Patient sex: M
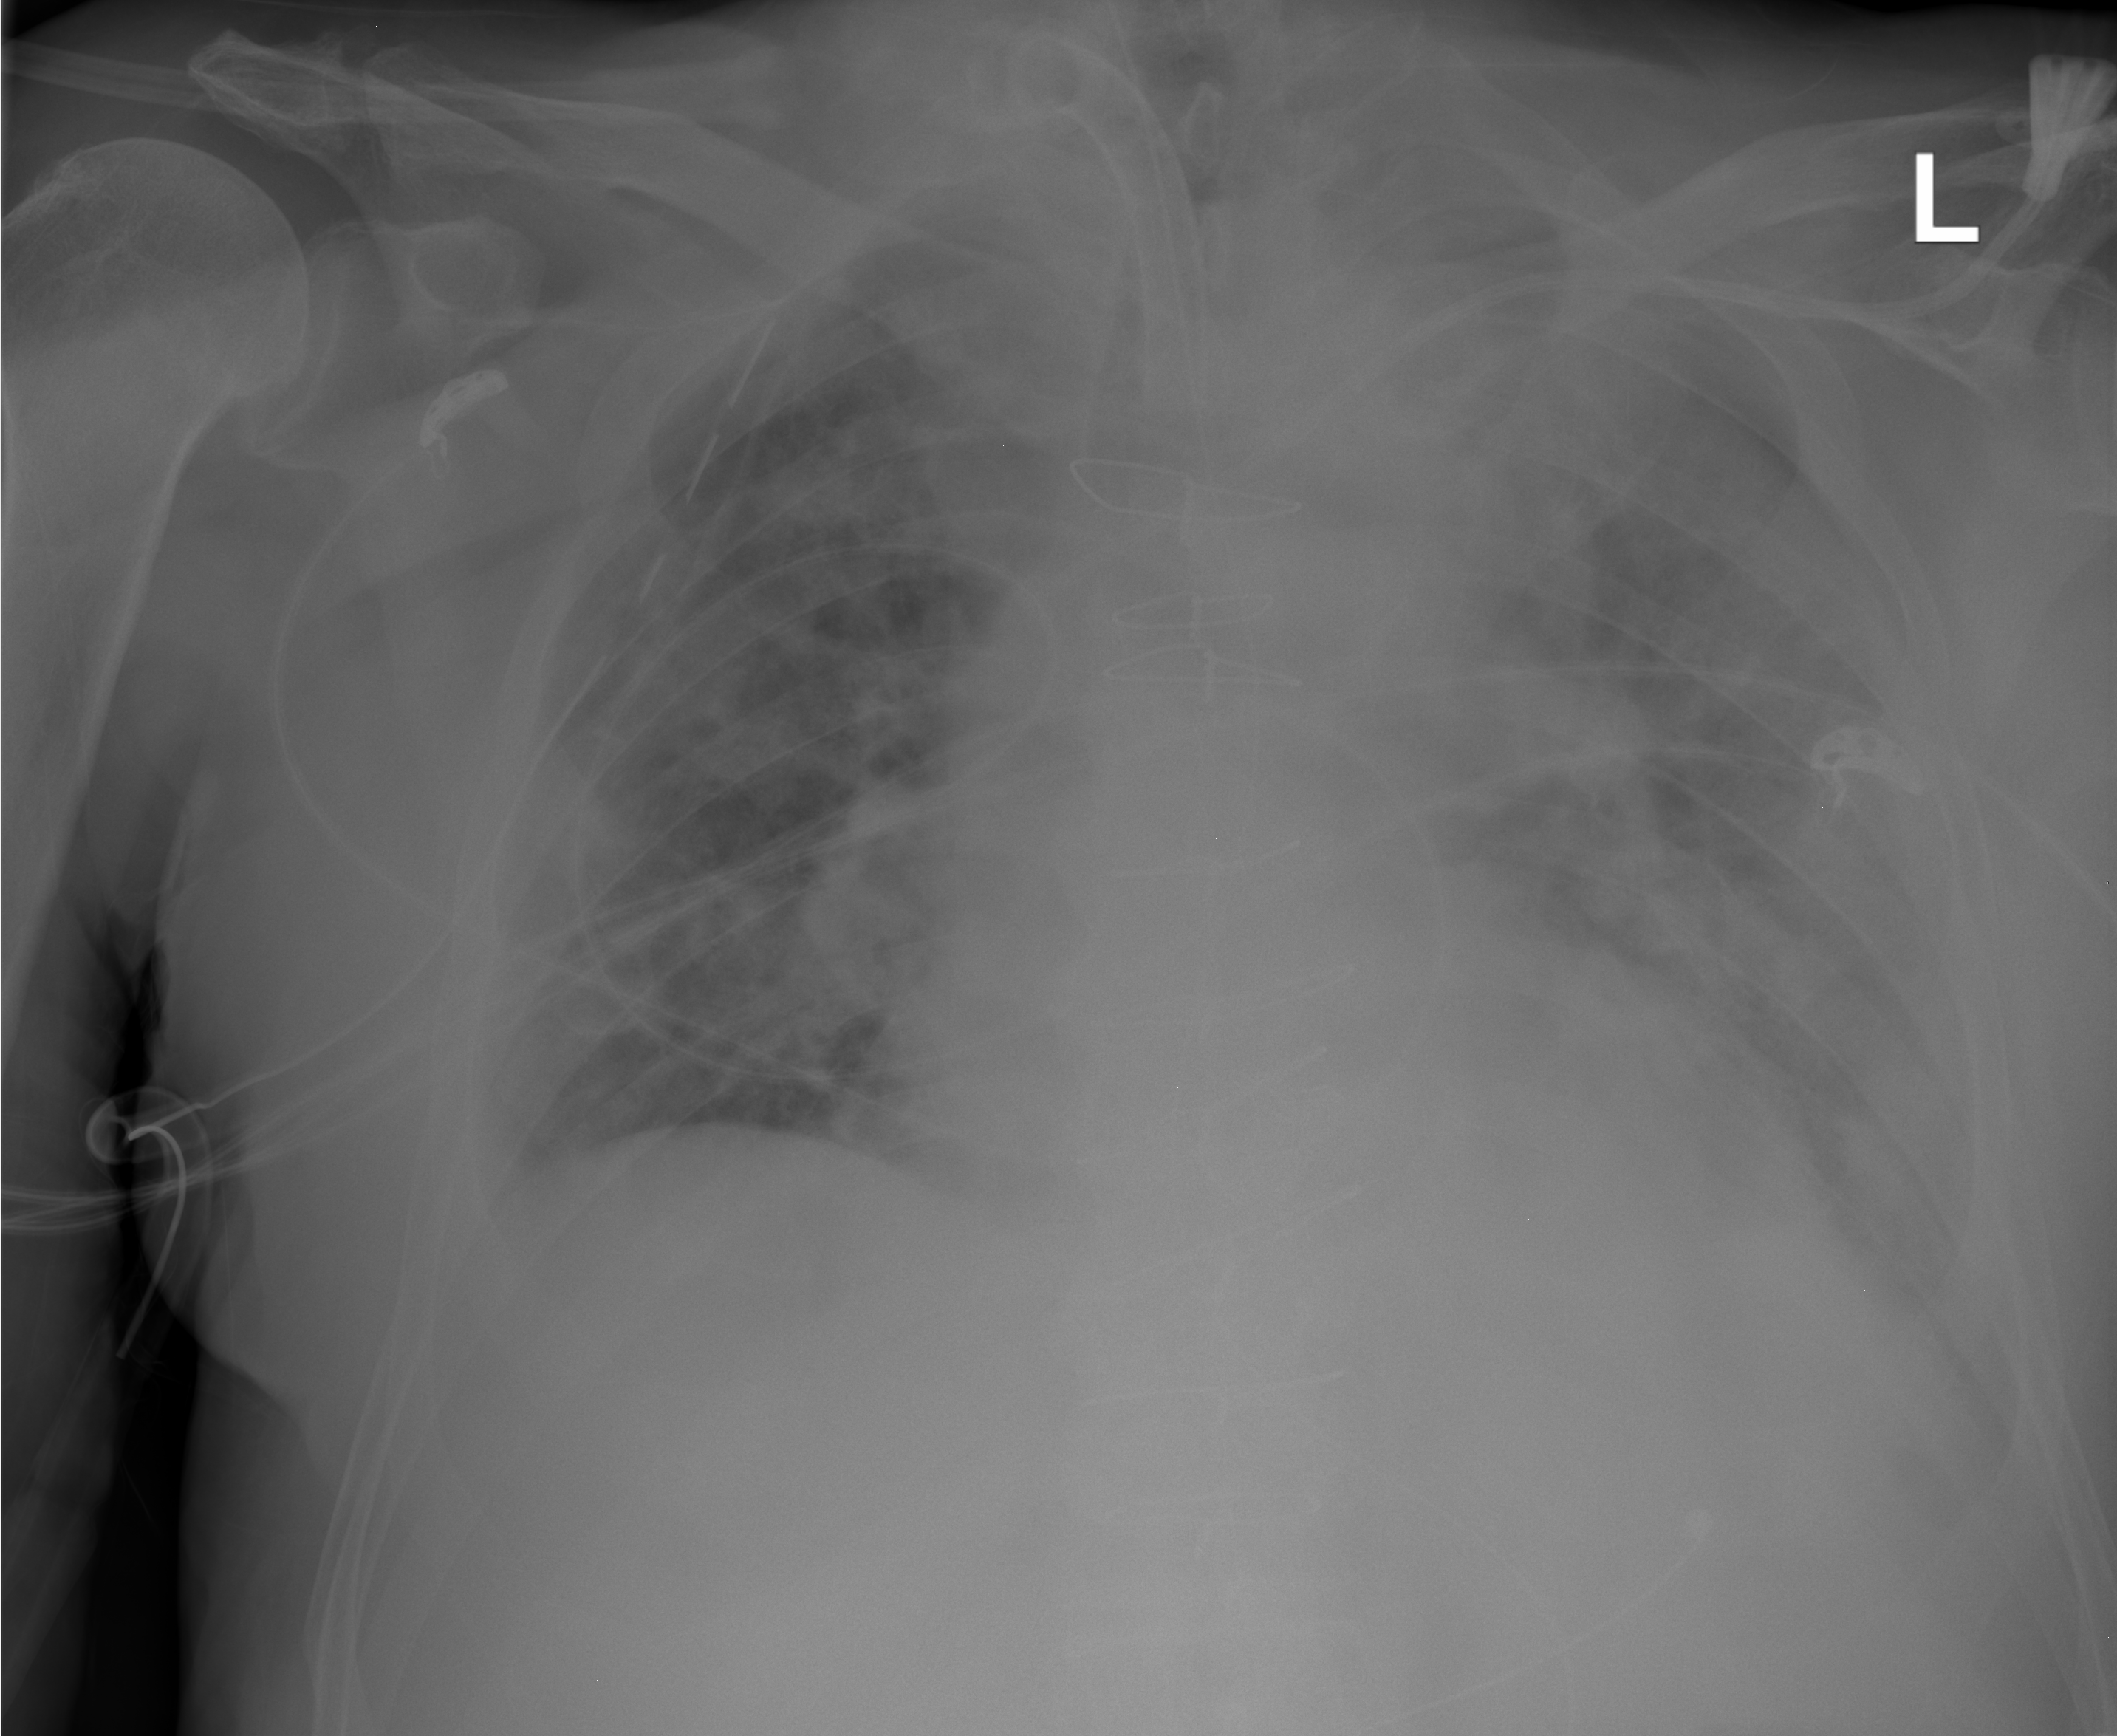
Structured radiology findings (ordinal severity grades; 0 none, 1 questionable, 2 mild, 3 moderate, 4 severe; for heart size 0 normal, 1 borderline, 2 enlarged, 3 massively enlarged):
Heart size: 2
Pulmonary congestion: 3
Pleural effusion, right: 0
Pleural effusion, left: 2
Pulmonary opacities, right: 2
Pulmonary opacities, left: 2
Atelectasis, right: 2
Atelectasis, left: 2